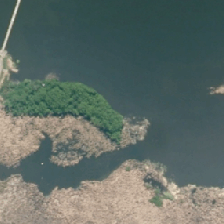
Land cover: herbaceous_freshwater_vege